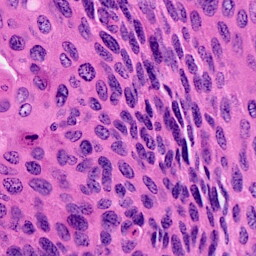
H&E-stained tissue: Cervix